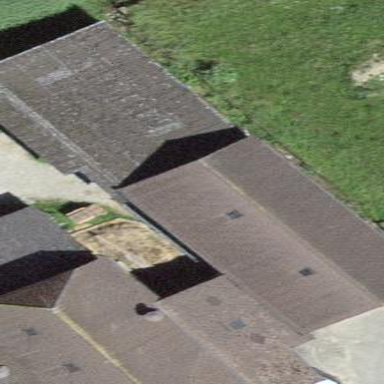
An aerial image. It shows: Barn.